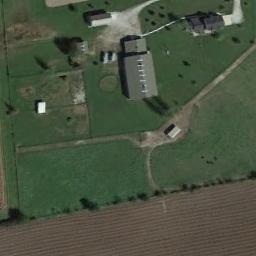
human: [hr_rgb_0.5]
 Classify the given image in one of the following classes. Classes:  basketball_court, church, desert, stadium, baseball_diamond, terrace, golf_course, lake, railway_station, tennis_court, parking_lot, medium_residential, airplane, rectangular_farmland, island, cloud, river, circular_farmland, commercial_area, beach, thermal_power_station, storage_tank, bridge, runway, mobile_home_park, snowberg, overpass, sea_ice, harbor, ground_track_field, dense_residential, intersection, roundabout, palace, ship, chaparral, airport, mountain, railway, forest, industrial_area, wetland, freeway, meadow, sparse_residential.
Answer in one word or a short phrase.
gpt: sparse_residential